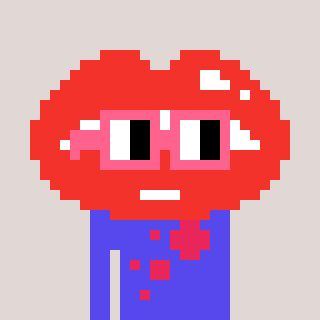
a pixel art character with square pink glasses, a lips-shaped head and a computerblue-colored body on a warm background